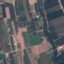
Land use / land cover: PermanentCrop